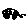
Label: car